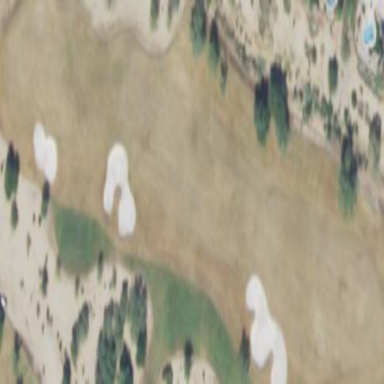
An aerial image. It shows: Golf fairway surrounded by grass.